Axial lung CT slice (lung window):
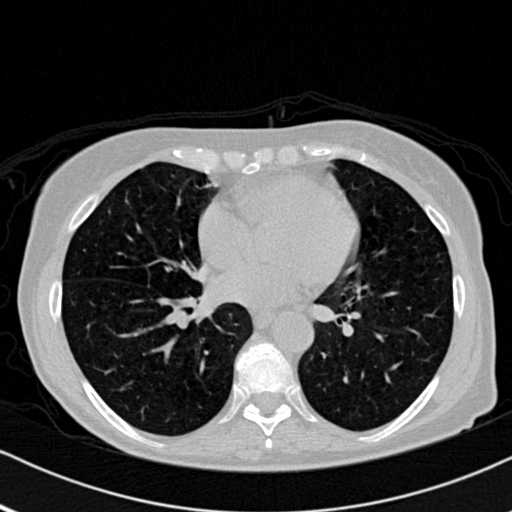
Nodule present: no